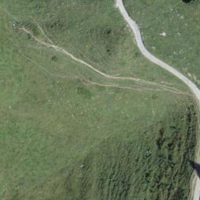
EUNIS habitat code: 23
Species observed at this site:
Gentianella campestris